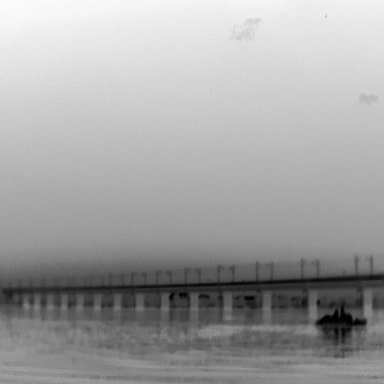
There is a warship in the infrared image.